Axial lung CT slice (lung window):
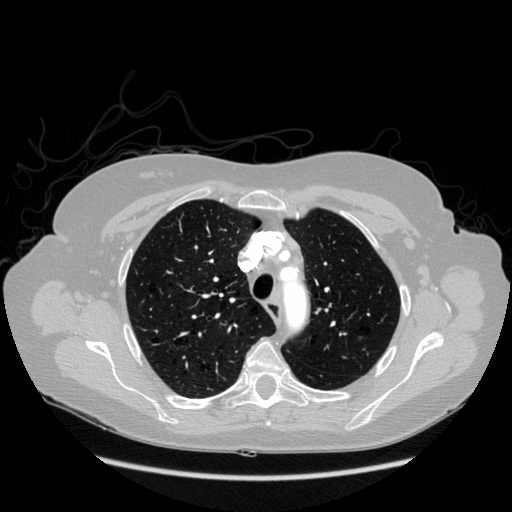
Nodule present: no